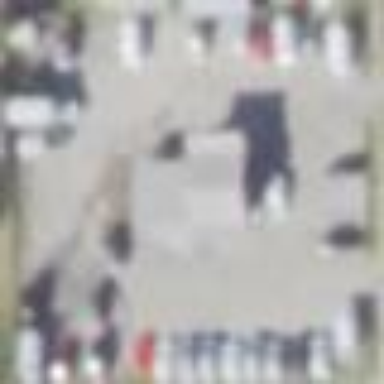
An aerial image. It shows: Commercial area offering car rental services.